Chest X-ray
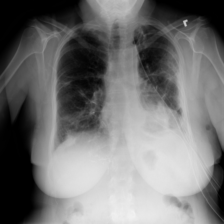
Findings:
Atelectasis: negative
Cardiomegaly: negative
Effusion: negative
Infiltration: negative
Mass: positive
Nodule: negative
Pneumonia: negative
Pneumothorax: positive
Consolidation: negative
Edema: negative
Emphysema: negative
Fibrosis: negative
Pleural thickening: negative
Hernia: negative